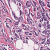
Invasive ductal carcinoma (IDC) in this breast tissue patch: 1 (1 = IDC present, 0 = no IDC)